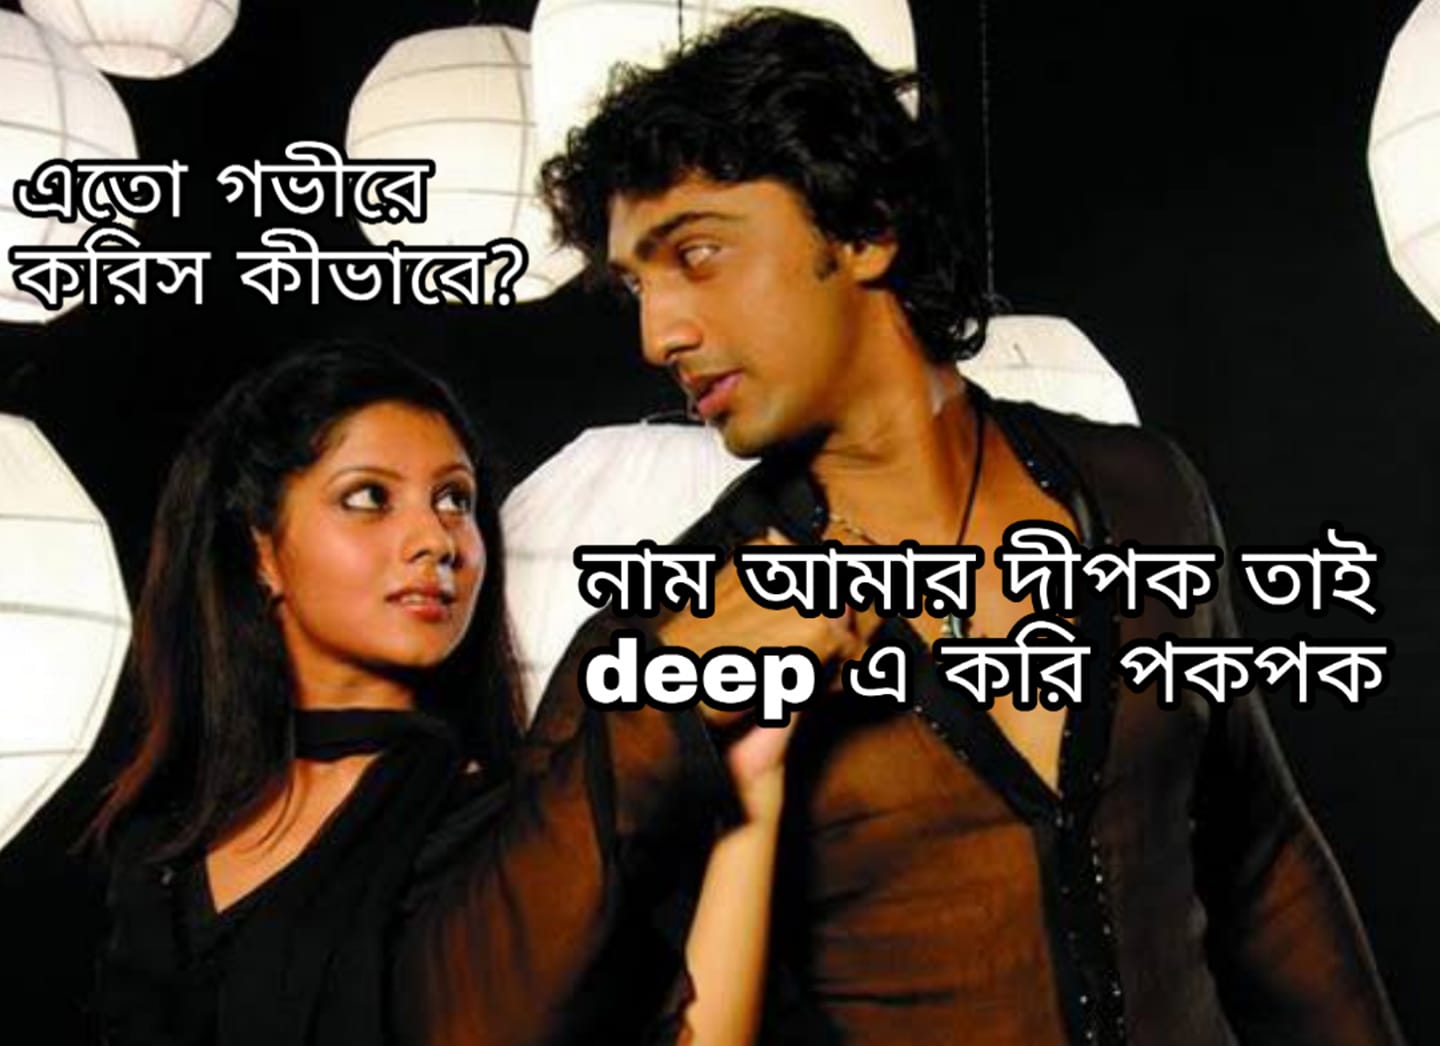
Caption: এতো গভীরে করিস কিভাবে ?     নাম আমার দীপক তাই  deep  এ কর পকপক
Label: hate